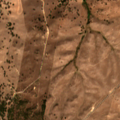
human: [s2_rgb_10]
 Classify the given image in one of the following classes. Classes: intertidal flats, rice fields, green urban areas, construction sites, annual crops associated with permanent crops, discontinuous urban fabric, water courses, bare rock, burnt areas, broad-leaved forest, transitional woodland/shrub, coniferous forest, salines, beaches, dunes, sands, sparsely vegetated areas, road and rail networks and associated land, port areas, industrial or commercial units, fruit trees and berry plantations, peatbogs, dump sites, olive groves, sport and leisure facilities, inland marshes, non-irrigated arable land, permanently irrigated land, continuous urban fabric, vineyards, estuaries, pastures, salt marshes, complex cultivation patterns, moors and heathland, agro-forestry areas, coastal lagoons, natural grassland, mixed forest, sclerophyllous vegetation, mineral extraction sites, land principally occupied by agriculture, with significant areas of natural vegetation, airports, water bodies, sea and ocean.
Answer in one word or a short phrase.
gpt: pastures, agro-forestry areas, broad-leaved forest